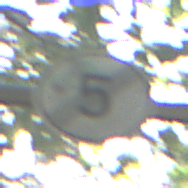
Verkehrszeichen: EndeGeschwindigkeit5
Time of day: Midday
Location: Outdoor (Nature)
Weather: Clear
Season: NotSpecified
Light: Natural